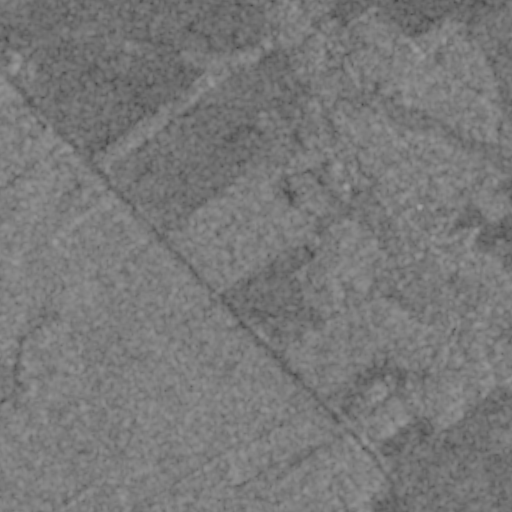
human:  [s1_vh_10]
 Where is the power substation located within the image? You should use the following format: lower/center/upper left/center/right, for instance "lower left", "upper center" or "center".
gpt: The power substation is located in the lower right of the image.
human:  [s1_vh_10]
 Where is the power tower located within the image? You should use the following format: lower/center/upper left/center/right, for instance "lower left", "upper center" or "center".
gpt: The power tower is located in the upper of the image.
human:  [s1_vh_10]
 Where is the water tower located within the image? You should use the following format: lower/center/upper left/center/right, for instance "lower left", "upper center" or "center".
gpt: The water tower is located in the lower right of the image.
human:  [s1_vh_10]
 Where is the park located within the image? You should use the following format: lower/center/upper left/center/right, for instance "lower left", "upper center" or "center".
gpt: There is no park in the image.

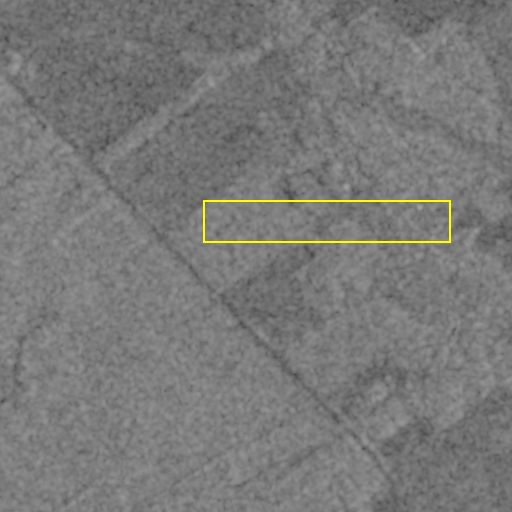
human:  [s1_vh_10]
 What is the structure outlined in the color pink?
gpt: There is no pink outline.
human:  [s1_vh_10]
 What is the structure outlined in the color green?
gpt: There is no structure outlined in green.